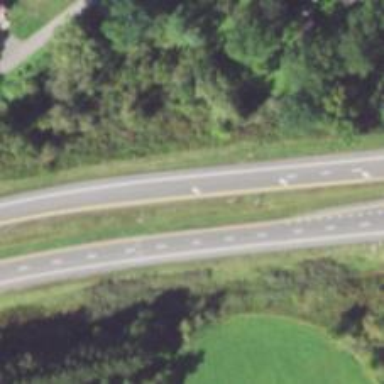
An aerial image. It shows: Primary highway that functions as expressway.